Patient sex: M
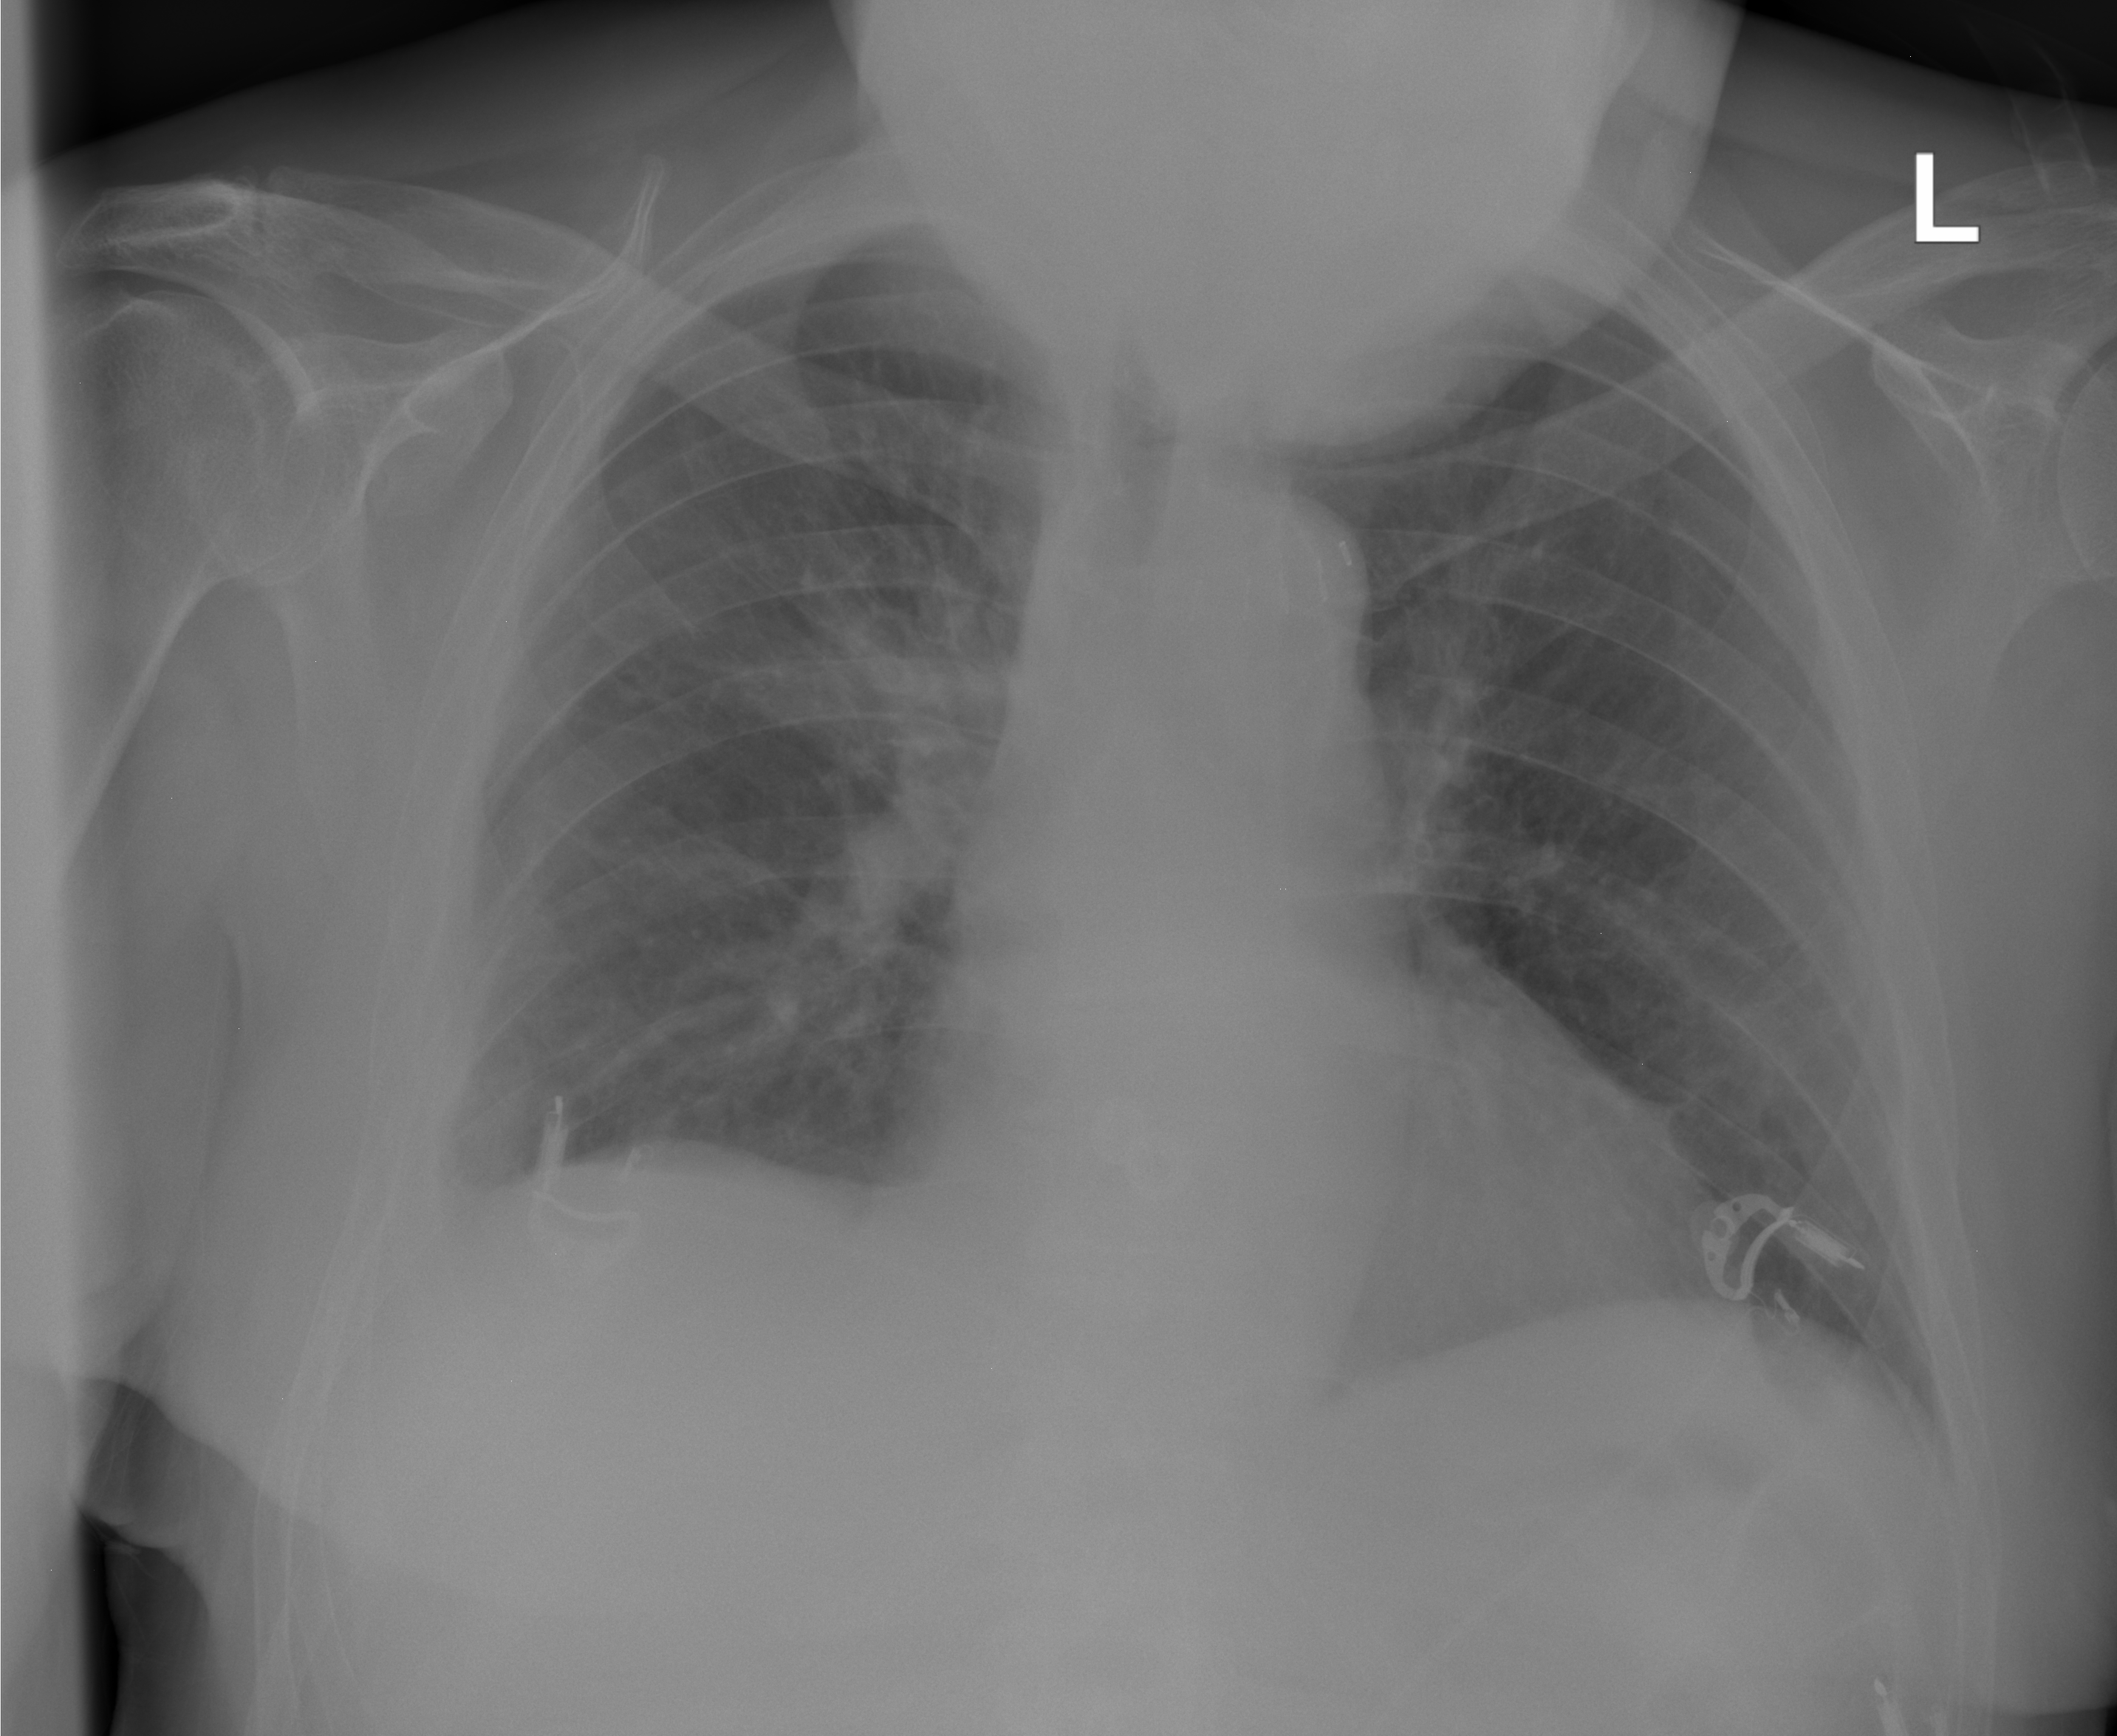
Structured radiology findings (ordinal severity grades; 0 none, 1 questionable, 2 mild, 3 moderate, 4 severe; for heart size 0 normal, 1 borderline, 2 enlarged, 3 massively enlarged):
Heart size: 0
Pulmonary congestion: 0
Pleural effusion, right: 2
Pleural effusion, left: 0
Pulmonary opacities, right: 2
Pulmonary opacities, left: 0
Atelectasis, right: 2
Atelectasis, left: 0